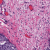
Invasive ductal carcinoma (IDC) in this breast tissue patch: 1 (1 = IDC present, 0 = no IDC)